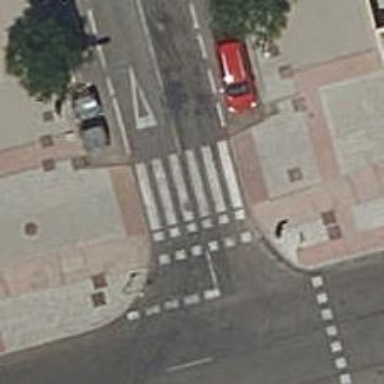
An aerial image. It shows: Marked crossing on the road.